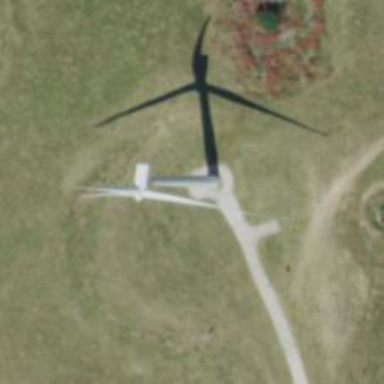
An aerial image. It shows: Wind turbine generator that utilizes wind as its source for generating electricity. It is of the horizontal axis type.